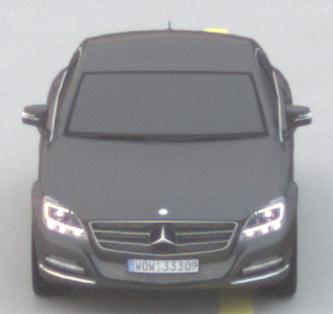
Make: Mercedes-Benz
Model: CLS Coupé 350
Detailed model: CLS-Class (218) Coupé
Model produced from: 2011/01
Model produced until: 2014/07
Doors: 4
Color: gray
Road condition: dry road
Daytime: sunrise or sunset
Contrast: low contrast